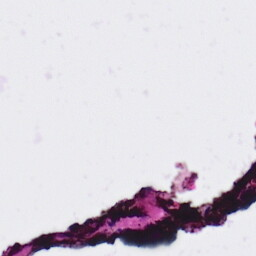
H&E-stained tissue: Ovarian